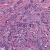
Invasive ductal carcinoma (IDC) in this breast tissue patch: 1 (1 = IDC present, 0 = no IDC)